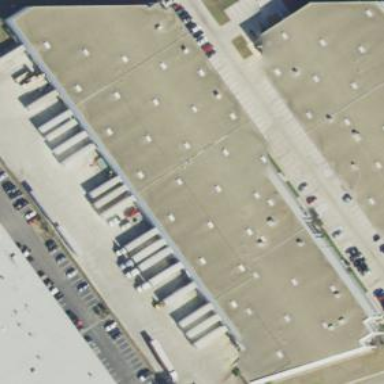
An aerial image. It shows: Warehouse.